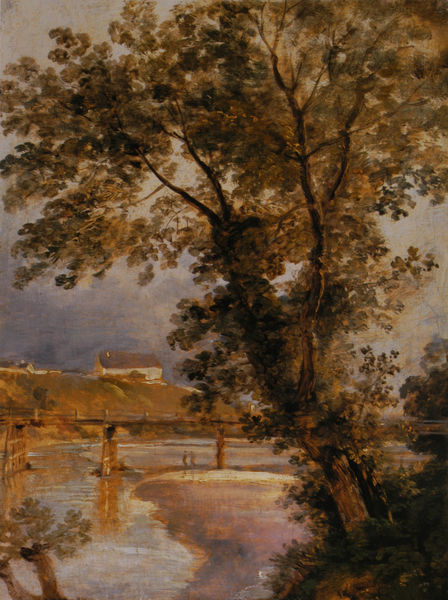
Titel: Blick von der Praterinsel zum Siechenhaus
Künstler: Johann Georg von Dillis
Institution: (Privatbesitz)
Schlagwörter: baum, berg, blau, blätter, dunkel, felsen, gemälde, gewitter, himmel, laub, meer, schatten, wasser, wolken, bäume, fluss, frauen, gelb, grün, impressionismus, landschaft, menschen, ocker, see, teich, ufer, äste, abend, braun, fenster, grau, hell, holz, kleid, licht, orange, pfeiler, strasse, vordergrund, weiss, ausblick, dach, gebäude, gras, haus, rot, weg, wiese, beige, expressionismus, hochformat, malerei, architektur, mensch, stehen, stein, spiegel, öl, ast, bach, baumstamm, deich, dämmerung, erde, felder, ferne, horizont, häuser, hügel, natur, spiegelung, stamm, zweige, brücke, busch, büsche, gebüsch, gewässer, sonne, blatt, pflanzen, krone, kamin, stillleben, farbig, ruhig, sommer, wellen, spiegelbild, abhang, warm, berge, gebirge, hang, sonnenlicht, dorf, dunst, lila, tag, violett, bauernhof, herbst, spazieren, rand, böschung, fliessen, romantik, sandbank, strom, strömung, steg, impressionistisch, geländer, stimmung, abendrot, geneigt, glitzern, reflexion, impression, übergang, links, spaziergang, alpen, flussbett, himmeö, zweig, laubbaum, hellgrau, romantisch, geäst, dunel, diagonale, schräge, eiche, verblauung, spaziergänger, wohnen, neigung, corot, bewuchs, paare, brückenpfeiler, holzbrücke, bätter, braung, ich sehe nichts, punktierstil, stählern, brücke über fluss, braun-gelb